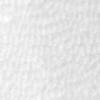
Label: no_change